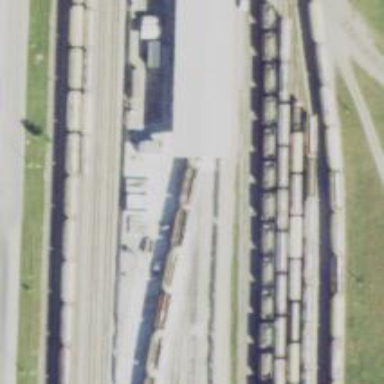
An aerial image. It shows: Rail spur service.